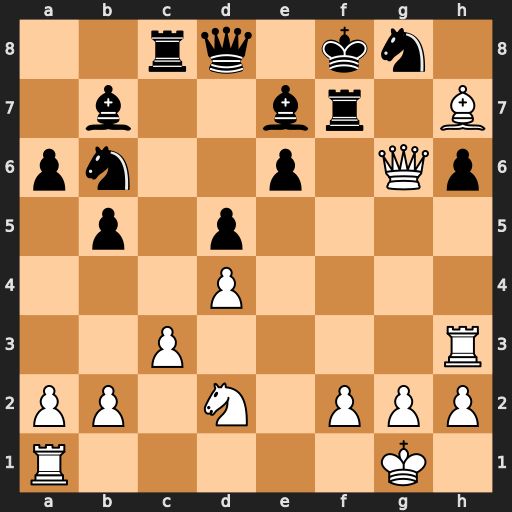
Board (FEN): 2rq1kn1/1b2br1B/pn2p1Qp/1p1p4/3P4/2P4R/PP1N1PPP/R5K1
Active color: w
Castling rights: -
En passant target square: -
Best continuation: Qxg8#